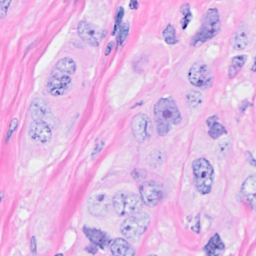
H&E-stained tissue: Breast